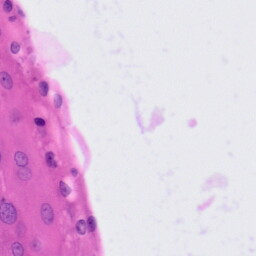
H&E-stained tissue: Tonsil